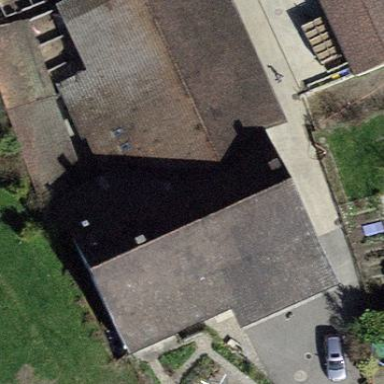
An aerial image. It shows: Building with tile roof.